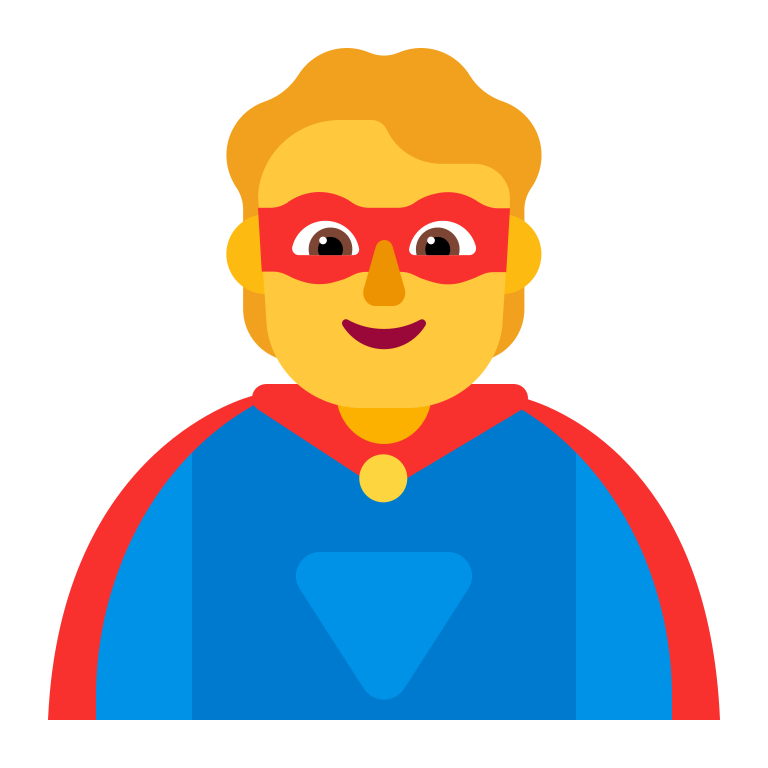
person superhero flat default